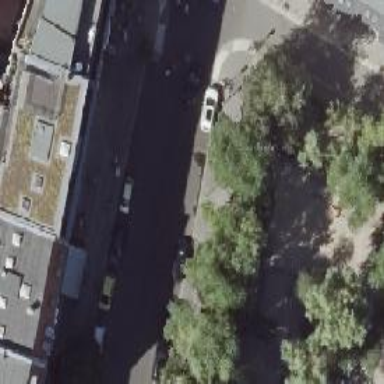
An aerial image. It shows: There is no parking sign in the parking lane.